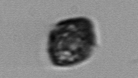
Label: Kryptoperidinium_triquetrum